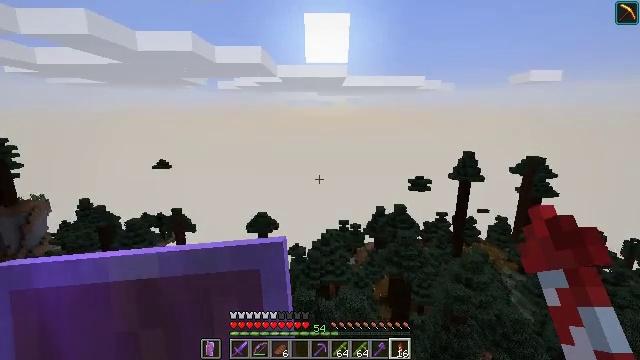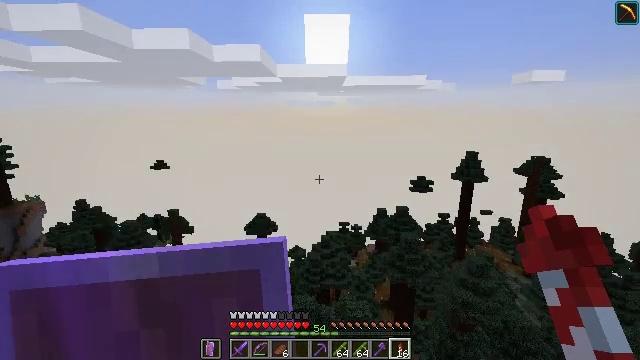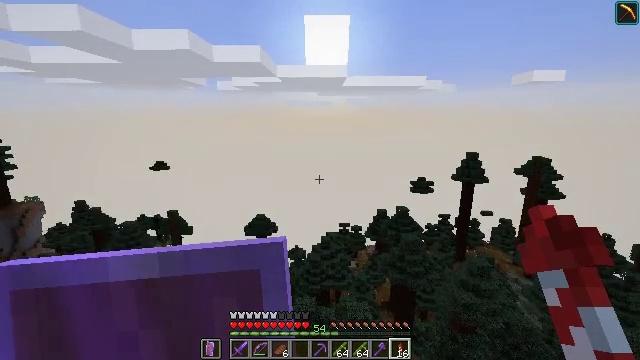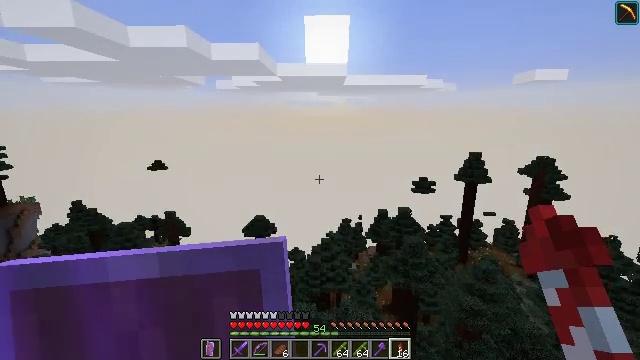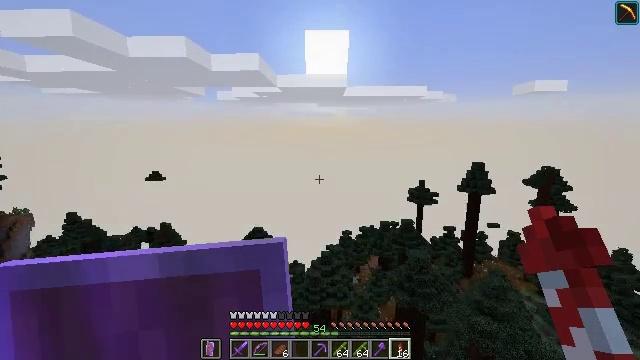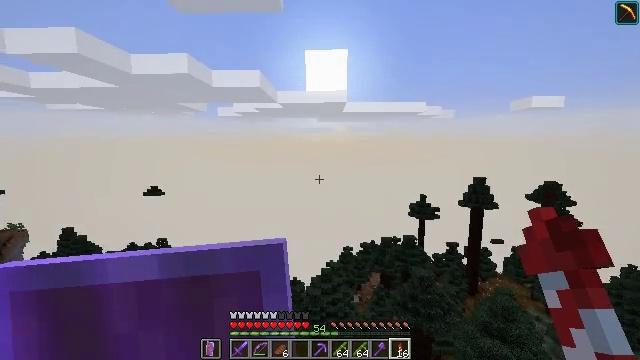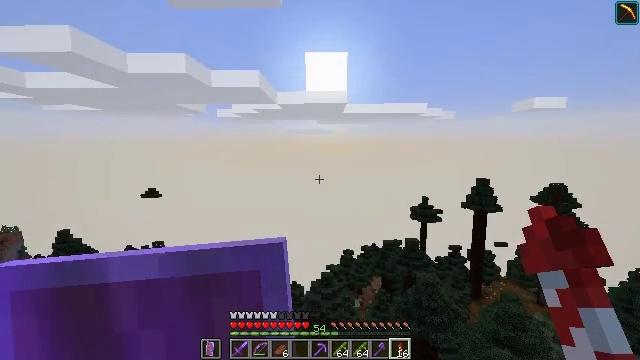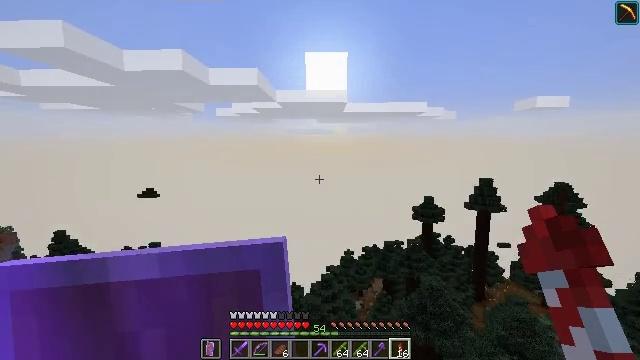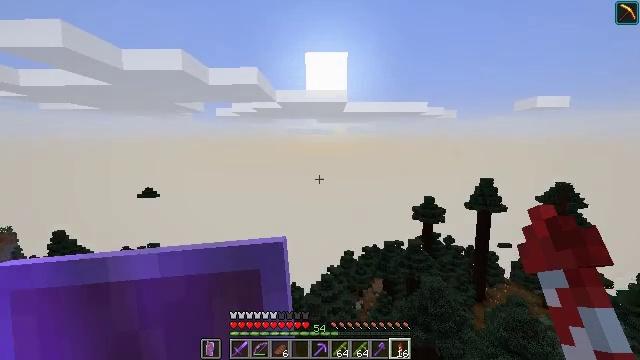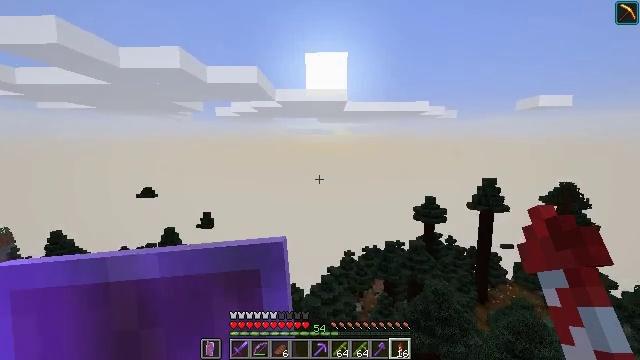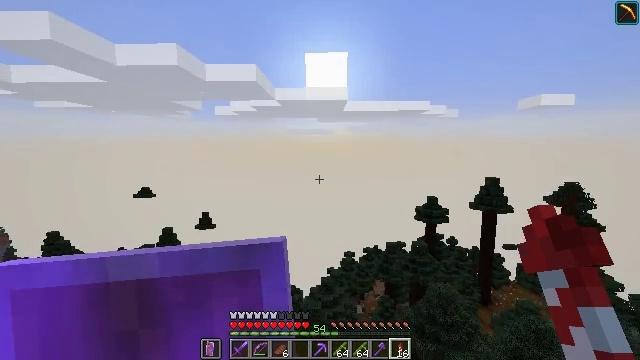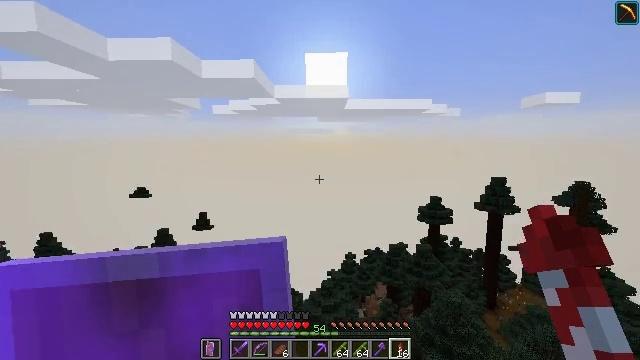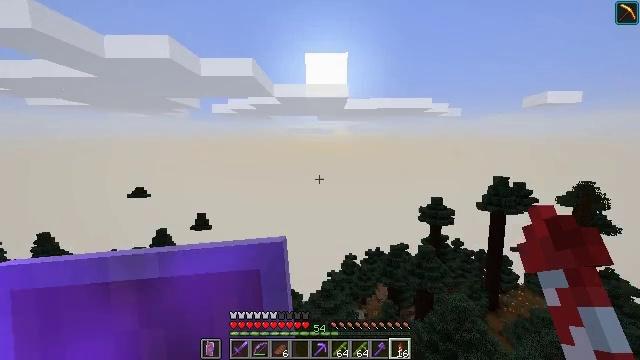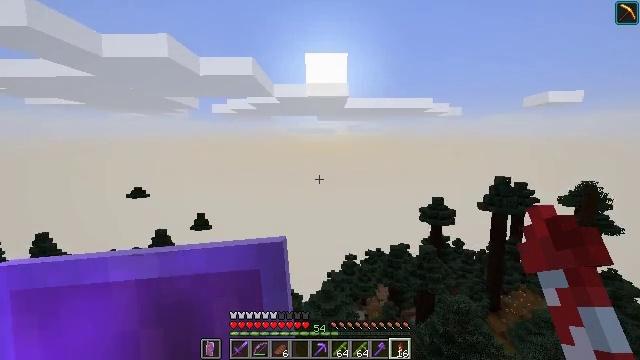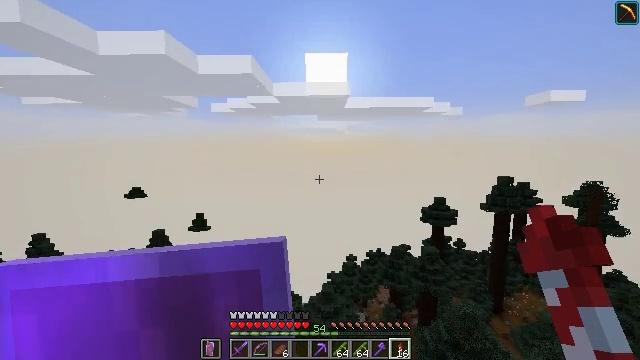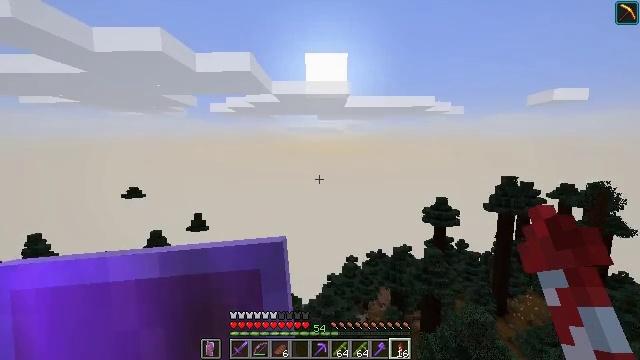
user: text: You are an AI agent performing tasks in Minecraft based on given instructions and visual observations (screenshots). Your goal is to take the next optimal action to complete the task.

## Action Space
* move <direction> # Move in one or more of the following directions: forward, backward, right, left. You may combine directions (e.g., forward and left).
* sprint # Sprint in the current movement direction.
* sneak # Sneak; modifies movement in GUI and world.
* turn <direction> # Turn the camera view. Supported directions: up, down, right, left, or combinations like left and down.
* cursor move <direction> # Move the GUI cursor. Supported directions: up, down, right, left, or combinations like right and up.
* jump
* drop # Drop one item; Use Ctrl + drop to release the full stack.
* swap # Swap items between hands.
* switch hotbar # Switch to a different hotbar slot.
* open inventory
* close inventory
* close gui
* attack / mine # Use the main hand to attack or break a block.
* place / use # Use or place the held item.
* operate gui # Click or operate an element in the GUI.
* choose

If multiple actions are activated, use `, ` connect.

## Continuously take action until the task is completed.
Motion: motion action
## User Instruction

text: Break the spruce log from the tree.
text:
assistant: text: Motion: no_op
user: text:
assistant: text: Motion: no_op
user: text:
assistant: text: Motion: no_op
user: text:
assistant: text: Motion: turn up
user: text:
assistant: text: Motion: turn up
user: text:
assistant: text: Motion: no_op
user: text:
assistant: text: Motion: no_op
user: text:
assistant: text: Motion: no_op
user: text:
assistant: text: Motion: no_op
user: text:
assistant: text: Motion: no_op
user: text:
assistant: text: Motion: no_op
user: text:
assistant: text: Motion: no_op
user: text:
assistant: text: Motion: no_op
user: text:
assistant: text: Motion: no_op
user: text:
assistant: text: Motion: no_op
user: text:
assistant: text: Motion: no_op
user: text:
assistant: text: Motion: no_op
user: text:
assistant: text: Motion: no_op
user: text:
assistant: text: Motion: no_op
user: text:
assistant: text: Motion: no_op
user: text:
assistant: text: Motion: no_op
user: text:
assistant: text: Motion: no_op
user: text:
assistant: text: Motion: no_op
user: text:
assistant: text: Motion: no_op
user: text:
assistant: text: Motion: no_op
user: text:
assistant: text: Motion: no_op
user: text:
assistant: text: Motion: no_op
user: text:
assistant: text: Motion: no_op
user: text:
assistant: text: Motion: no_op
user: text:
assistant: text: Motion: no_op